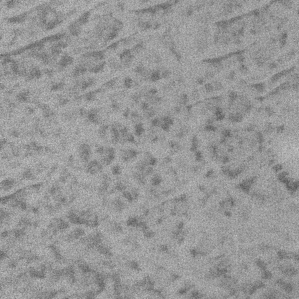
Label: frost